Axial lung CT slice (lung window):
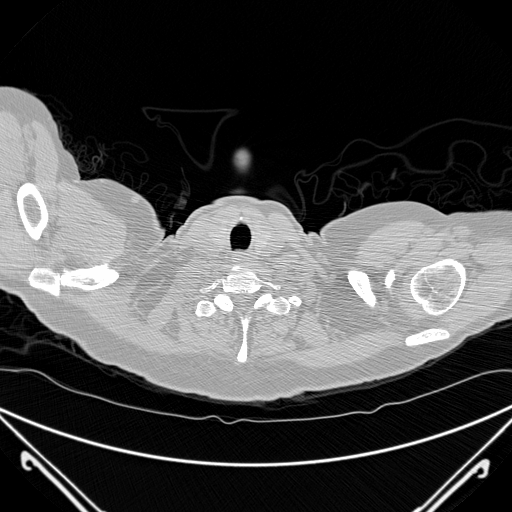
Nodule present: no